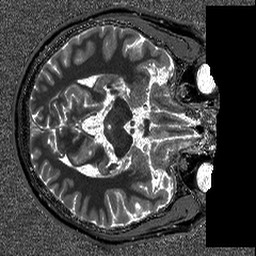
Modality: T1map
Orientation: axial
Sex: male